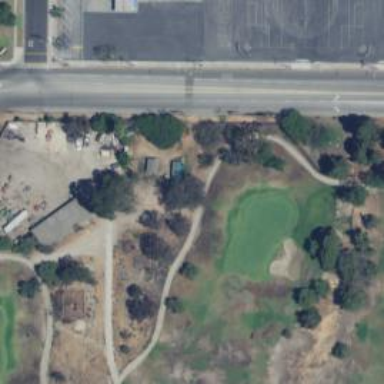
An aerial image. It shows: Footway that doubles as golf path.